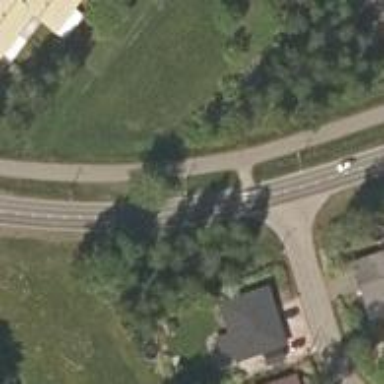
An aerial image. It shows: Marked zebra crossing with pedestrian island.